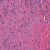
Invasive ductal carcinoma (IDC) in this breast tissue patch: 0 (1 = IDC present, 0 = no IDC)